Field crop: maize
Growth stage: 2
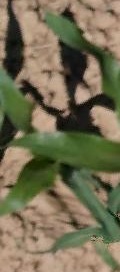
Species: maize